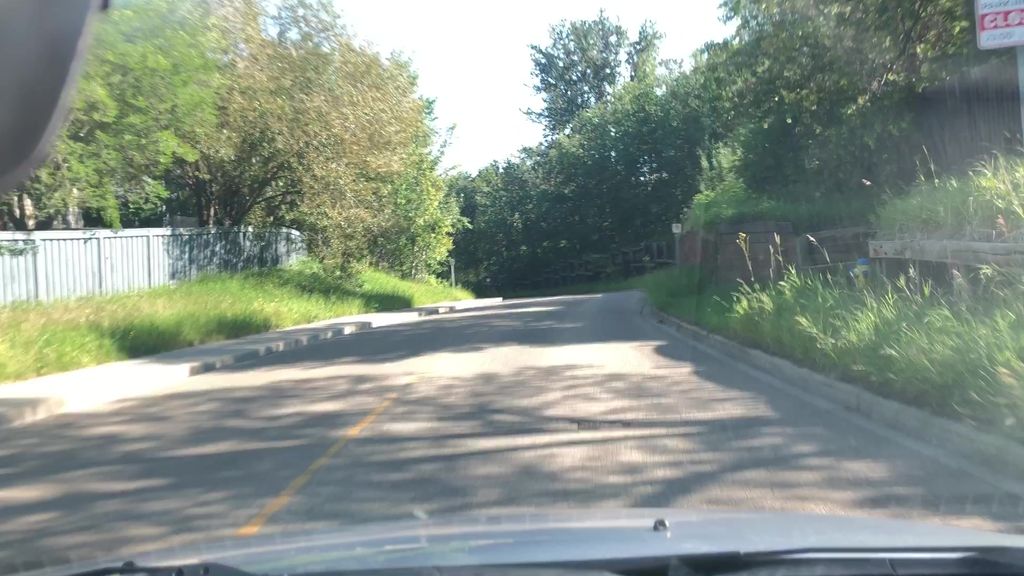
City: edmonton